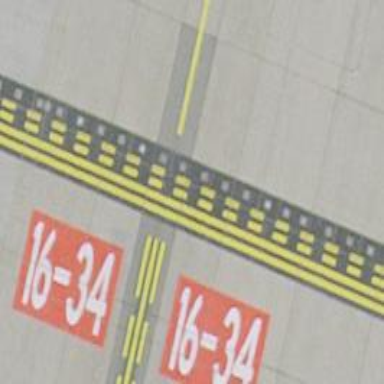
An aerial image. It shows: Runway holding position.